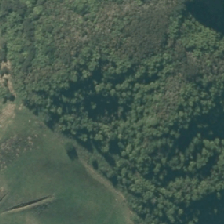
Land cover: grose_broom